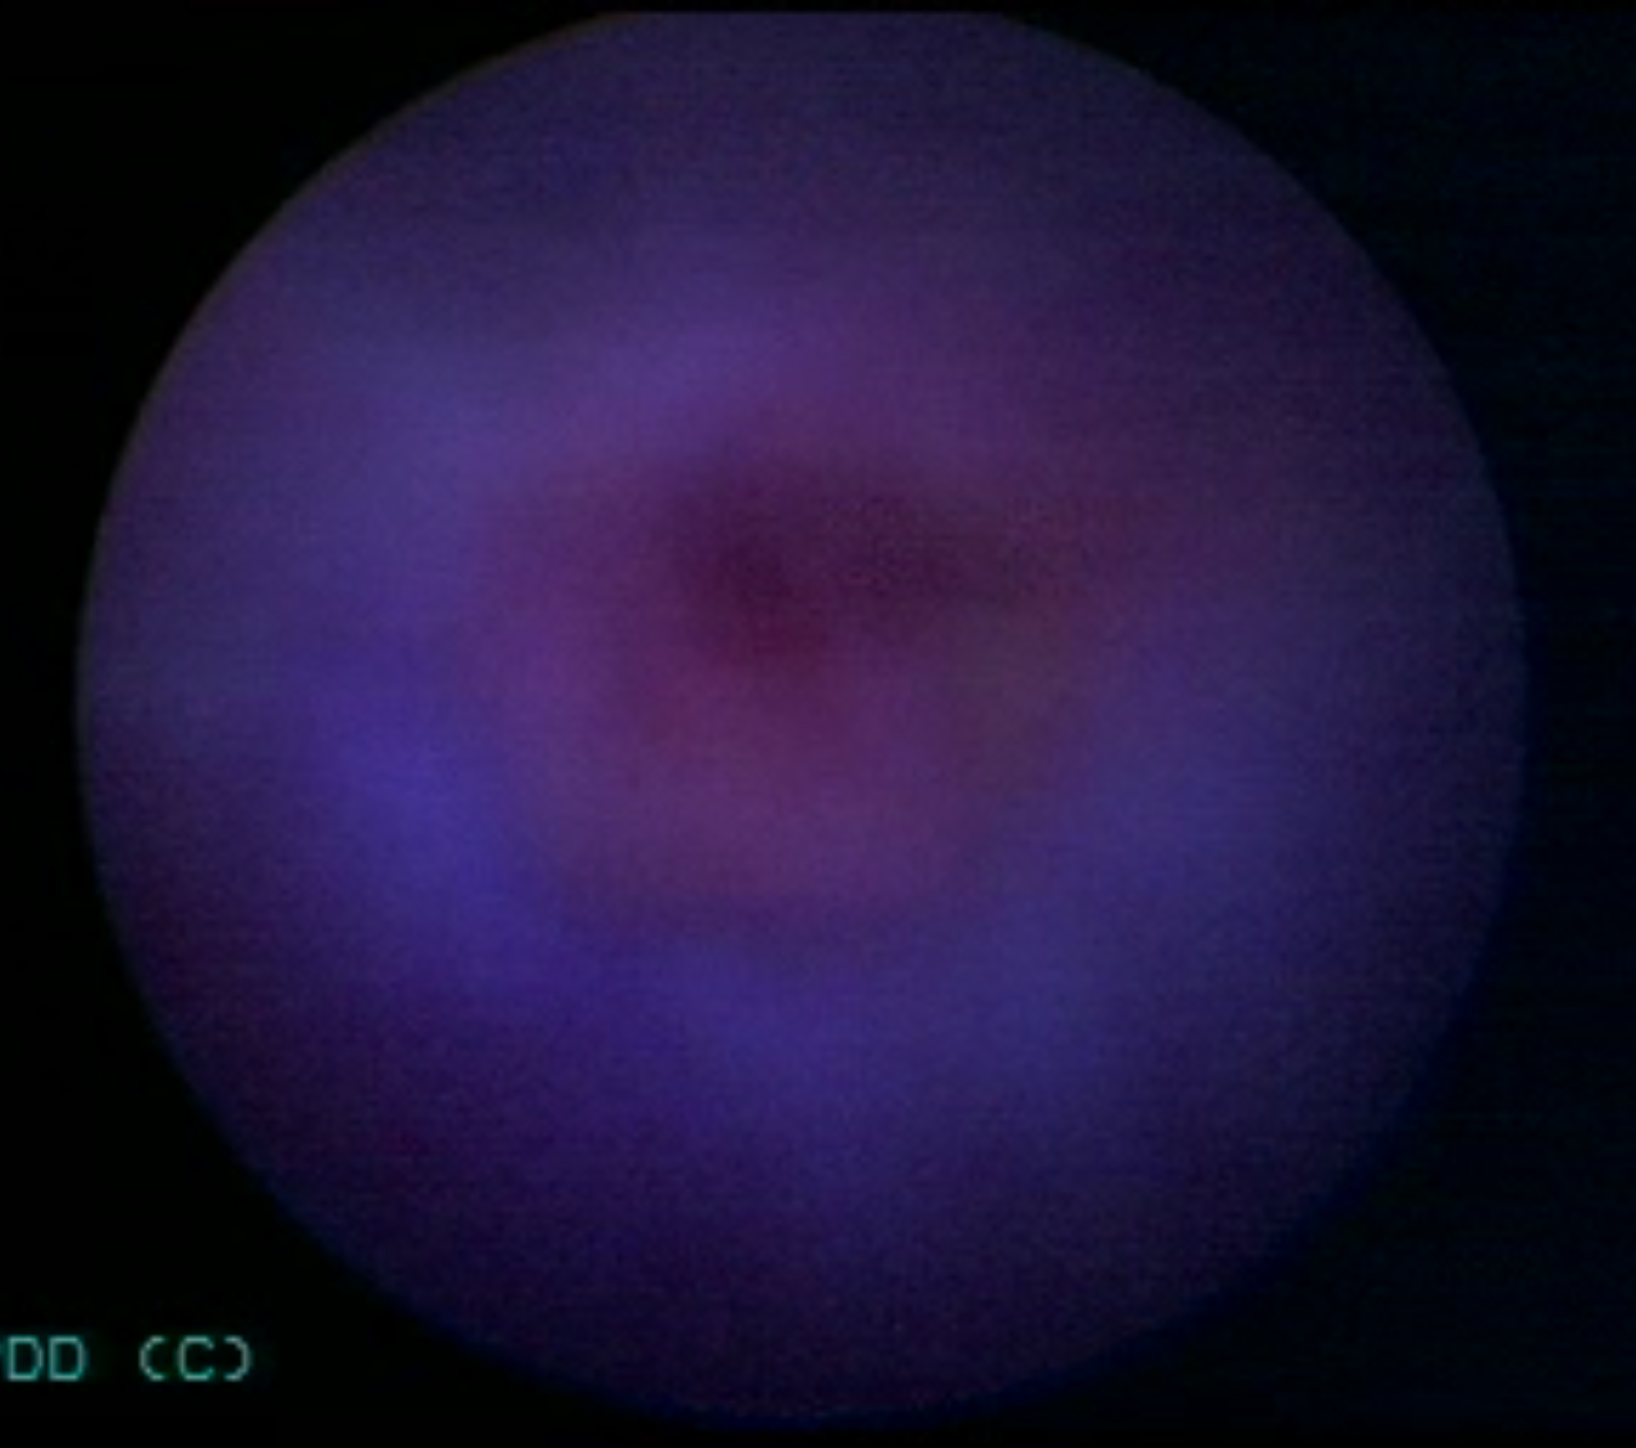
Modality: BLC
Class: Non-malignant
Subclass: BenignNOS
Lesion: L1
Morphology: Papillary
Bladder cancer association: No